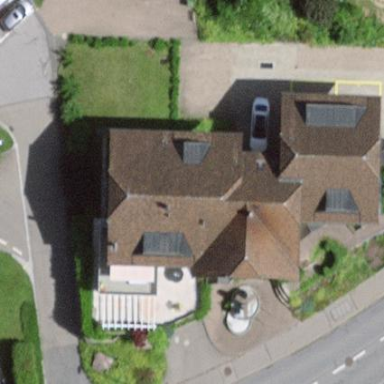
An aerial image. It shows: Simple and straightforward house.